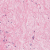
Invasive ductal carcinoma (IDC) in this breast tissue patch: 0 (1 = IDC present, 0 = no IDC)